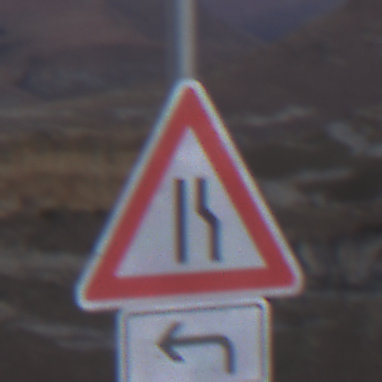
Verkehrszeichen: EinseitigVerengteFahrbahnRechts
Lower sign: RichtungsangabeDurchPfeile2
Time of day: Dusk
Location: Outdoor (Nature)
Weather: Clear
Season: NotSpecified
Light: Natural